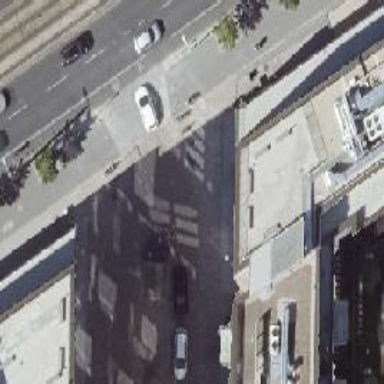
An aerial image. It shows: Living street with flattened cobblestone surface.